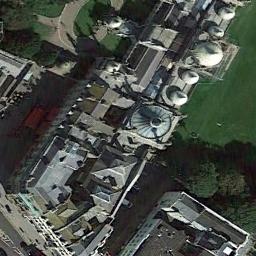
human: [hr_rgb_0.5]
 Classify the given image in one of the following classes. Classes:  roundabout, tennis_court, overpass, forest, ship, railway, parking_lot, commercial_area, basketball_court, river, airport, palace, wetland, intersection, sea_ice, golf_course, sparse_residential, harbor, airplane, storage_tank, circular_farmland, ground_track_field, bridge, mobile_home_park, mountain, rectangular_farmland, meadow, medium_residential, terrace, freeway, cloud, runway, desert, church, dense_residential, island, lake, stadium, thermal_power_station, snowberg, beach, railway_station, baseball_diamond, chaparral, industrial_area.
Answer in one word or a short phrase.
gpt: palace